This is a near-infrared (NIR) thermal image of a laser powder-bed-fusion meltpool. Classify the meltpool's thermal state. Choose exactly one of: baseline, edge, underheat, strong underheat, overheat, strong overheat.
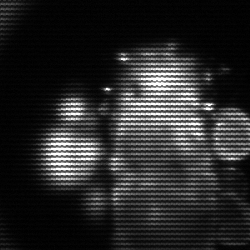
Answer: strong underheat